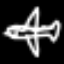
Label: airplane